You are looking at a signal-to-image encoding: consecutive vibration samples arranged as the rows of a grayscale square. Diagnose the bearing from this image, choosing from: normal, inner_race, outer_race, ball.
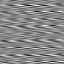
Answer: outer_race